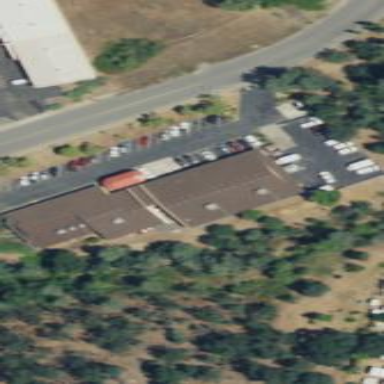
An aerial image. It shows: Commercial building.